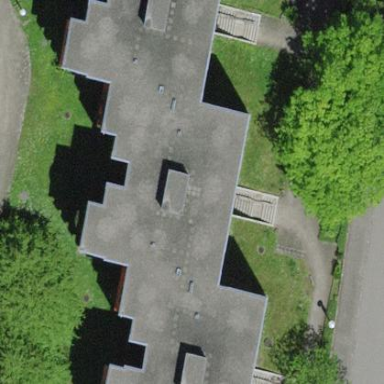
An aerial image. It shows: Image showing building with apartments.